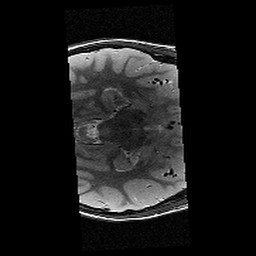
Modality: T2w
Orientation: axial
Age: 10
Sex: male
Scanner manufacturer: siemens
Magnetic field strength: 3 T
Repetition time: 9.23 s
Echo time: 0.067 s